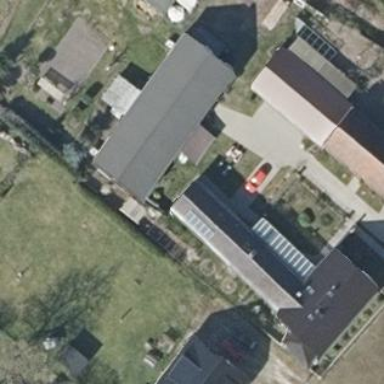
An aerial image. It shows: Building with gabled roof. The roof is oriented along the building and has dark grey color.